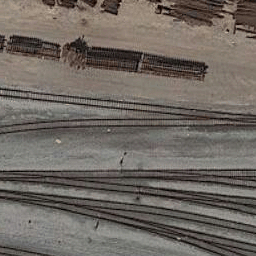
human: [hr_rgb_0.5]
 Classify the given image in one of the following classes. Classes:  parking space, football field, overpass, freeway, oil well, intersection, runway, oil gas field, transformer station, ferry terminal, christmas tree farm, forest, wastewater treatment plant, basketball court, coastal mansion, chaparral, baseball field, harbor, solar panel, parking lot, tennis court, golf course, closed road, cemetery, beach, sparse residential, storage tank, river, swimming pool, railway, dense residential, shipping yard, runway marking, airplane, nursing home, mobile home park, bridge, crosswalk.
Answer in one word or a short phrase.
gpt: railway